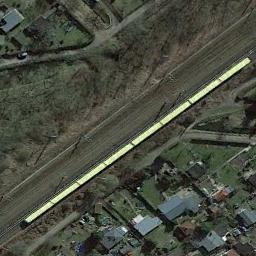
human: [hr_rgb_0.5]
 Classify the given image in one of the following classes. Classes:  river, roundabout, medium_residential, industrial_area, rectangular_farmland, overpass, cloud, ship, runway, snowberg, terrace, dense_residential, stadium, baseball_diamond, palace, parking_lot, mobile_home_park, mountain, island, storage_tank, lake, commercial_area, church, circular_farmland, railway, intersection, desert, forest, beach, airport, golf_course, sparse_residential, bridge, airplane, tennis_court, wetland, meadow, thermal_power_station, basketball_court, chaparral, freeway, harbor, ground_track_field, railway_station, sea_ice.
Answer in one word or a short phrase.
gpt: railway